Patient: sex M, age 37
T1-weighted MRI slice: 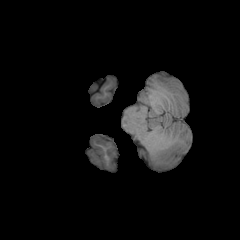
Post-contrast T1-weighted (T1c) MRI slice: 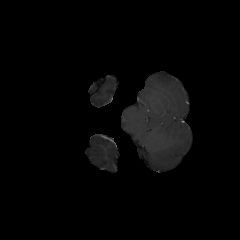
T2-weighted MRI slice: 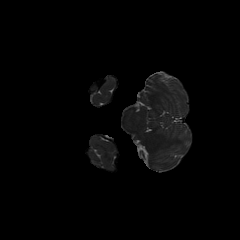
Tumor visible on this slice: no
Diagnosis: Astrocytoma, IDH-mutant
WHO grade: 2